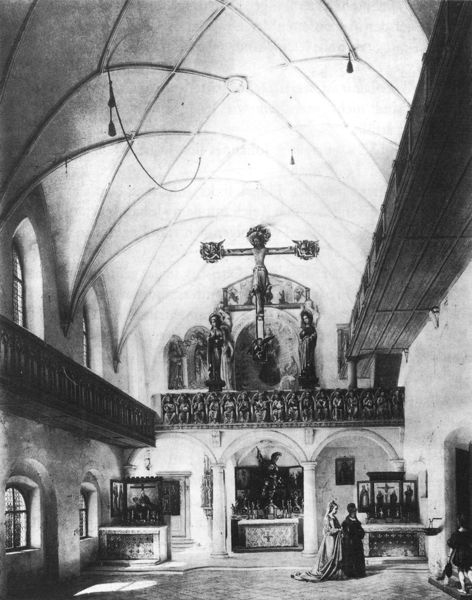
Titel: Burgkapelle der Burg Trausnitz
Künstler: Michael Neher
Schlagwörter: mann, frauen, fenster, frau, grau, holz, licht, schwarz, skizze, säulen, weiss, zeichnung, innenraum, kirche, decke, paar, balkon, empore, junge frau, galerie, gewölbe, knabe, kreuz, balustrade, druck, altar, arkaden, bleistiftzeichnung, christus, jesus, rundbögen, ballustrade, heilige, maria, alte frau, indien, dack, triptychon, seitenaltar, ballustrade#fenster, wgalerie